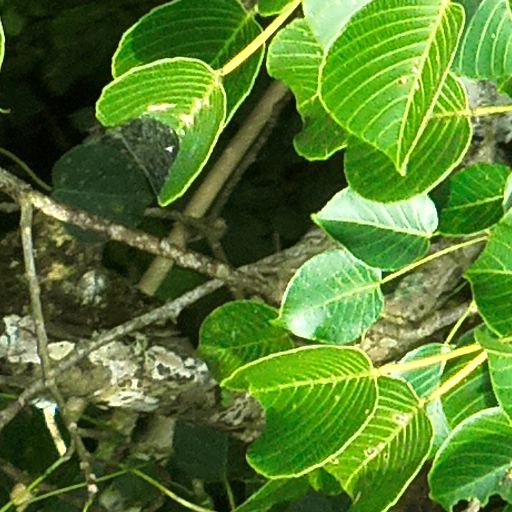
Species: Hura crepitans
GBIF accepted scientific name: Hura crepitans
Crown area (m\u00b2): 375.69